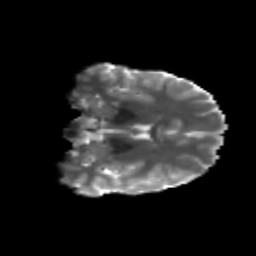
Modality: T2w
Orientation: coronal
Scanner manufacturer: siemens
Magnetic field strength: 3 T
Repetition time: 4.16 s
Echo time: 0.0806 s